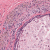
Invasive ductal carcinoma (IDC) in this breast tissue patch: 0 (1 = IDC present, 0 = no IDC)